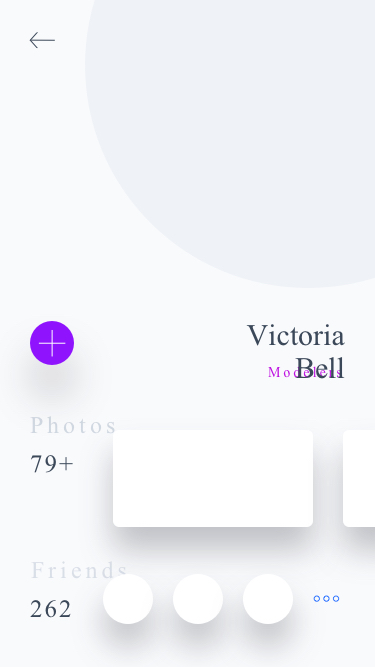
Text in this UI design:
Photos
79+
262
Friends
Modelers
Victoria Bell